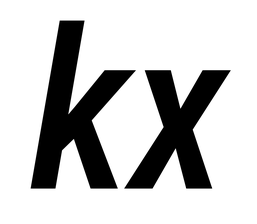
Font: Roboto-Italic_Condensed_Medium_Italic